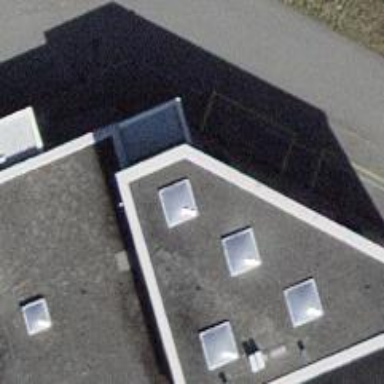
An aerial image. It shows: Building with flat roof.